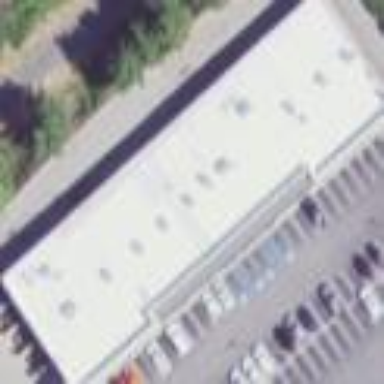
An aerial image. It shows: Retail building which is mall.